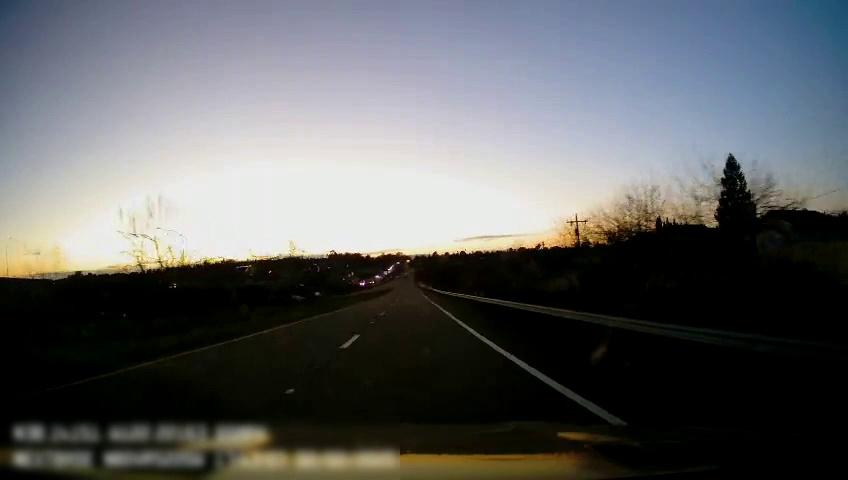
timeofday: Dusk/Dawn/Twilight
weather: Sunny
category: Drivable Space
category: Lanes | Alternate Lane
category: Lanes | Alternate Lane
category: Lanes | Alternate Lane